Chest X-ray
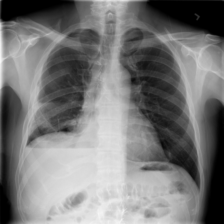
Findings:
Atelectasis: negative
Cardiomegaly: negative
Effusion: negative
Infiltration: negative
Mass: negative
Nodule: negative
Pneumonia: negative
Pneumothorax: positive
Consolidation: negative
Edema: negative
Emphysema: negative
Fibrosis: negative
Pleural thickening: negative
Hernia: negative